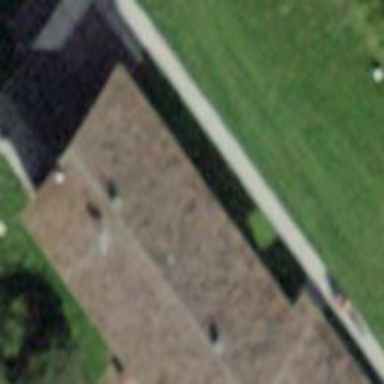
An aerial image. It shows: Simple and straightforward house.